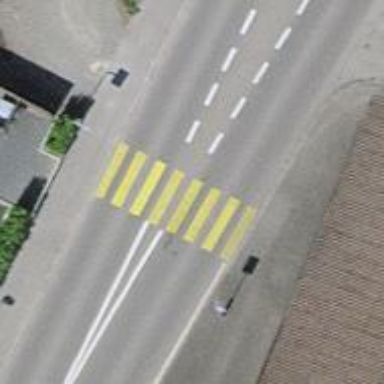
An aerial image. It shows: Zebra crossing on the road.